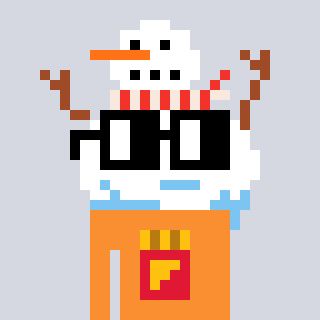
a pixel art character with square black glasses, a snowman-shaped head and a orange-colored body on a cool background